Question: Hi I have created 2 WPF application in PC. Lets suppose first is "OneApp" and another is "TwoApp". I have created this in Visual Studio 2012. I have installed OneApp from setup. Now I want to run "OneApp" by "TwoApp" application programmatically. So how can I find the path of "OneApp" application? Or if we can setup "OneApp" installation directory manually then that will also be great.
I tried System.IO.Path.GetDirectoryName as suggested. But I am getting folder path as below

Can't I install in Program Files like other normal application?
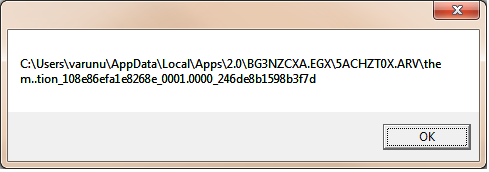
Answer: After all hit and try method. I just found a better solution for this problem in a blog. Link is
<URL>
My code is to get the application: First get the short cut of that application, then open that shortcut will work fine. You can also see, how to send data to other application in above link.
'''
StringBuilder sb = new StringBuilder();
sb.Append(Environment.GetFolderPath(Environment.SpecialFolder.Programs));
sb.Append("\");
//publisher name is OneApp
sb.Append("OneApp");
sb.Append("\");
//product name is OneApp
sb.Append("OneApp.appref-ms");
string shortcutPath = sb.ToString();
Console.WriteLine(shortcutPath);
//Start the One App installed application from shortcut
System.Diagnostics.Process.Start(shortcutPath);
'''